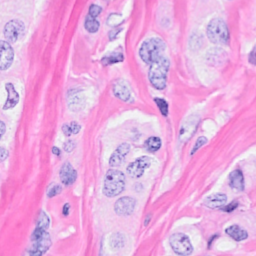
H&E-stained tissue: Breast